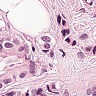
Metastatic tissue present: yes